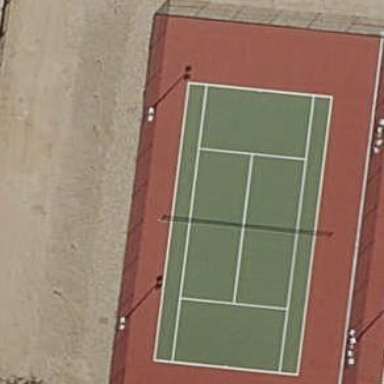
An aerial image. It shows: Tennis court on pitch designated for leisure land.